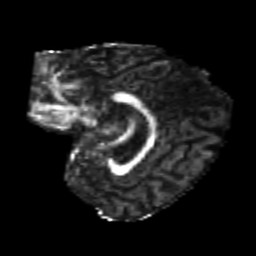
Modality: FA
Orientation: sagittal
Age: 22
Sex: female
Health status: healthy
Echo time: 0.074 s